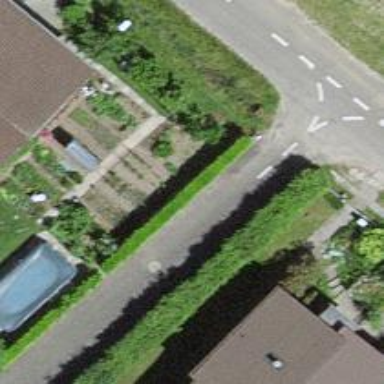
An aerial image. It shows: Hedge acting as barrier.